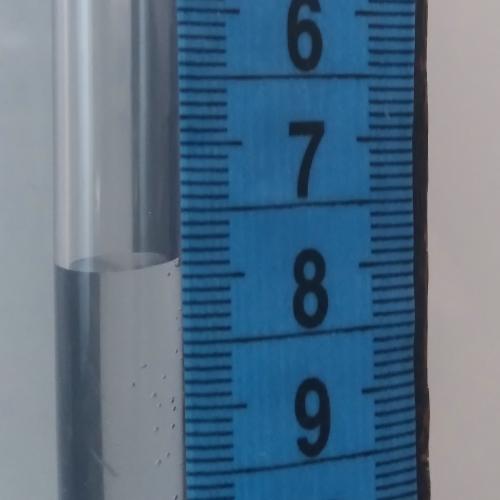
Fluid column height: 7.9 cm